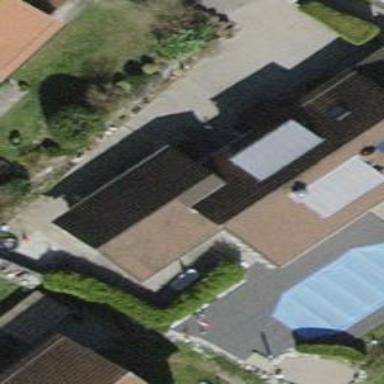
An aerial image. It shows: Building with tile roof.